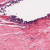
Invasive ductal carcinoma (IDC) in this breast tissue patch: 0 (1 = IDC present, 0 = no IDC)